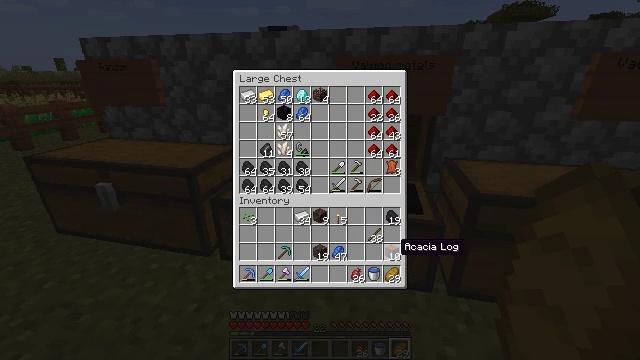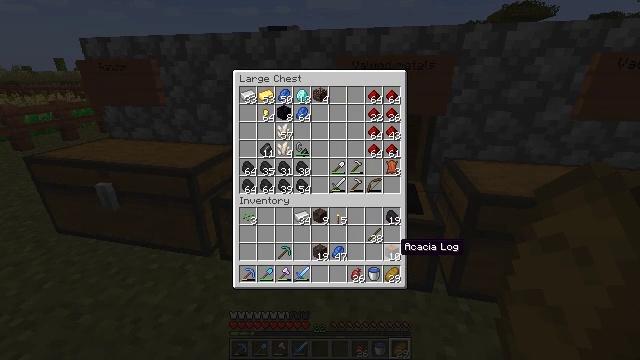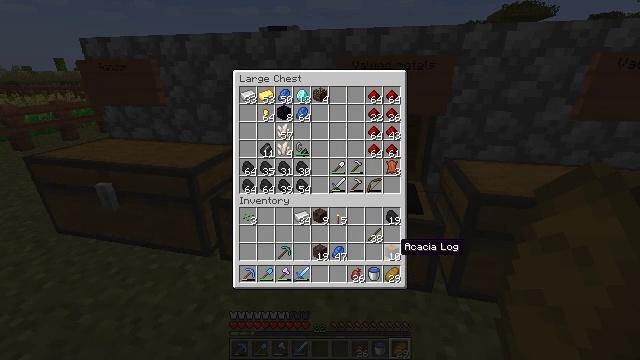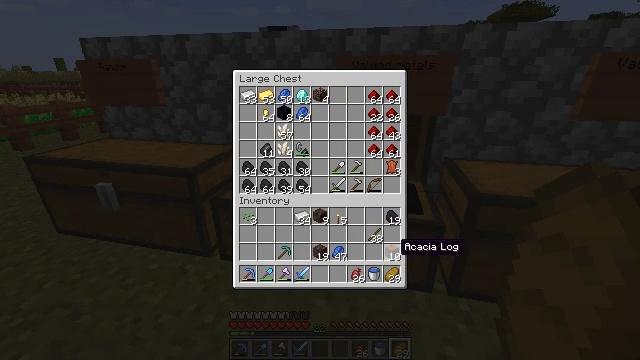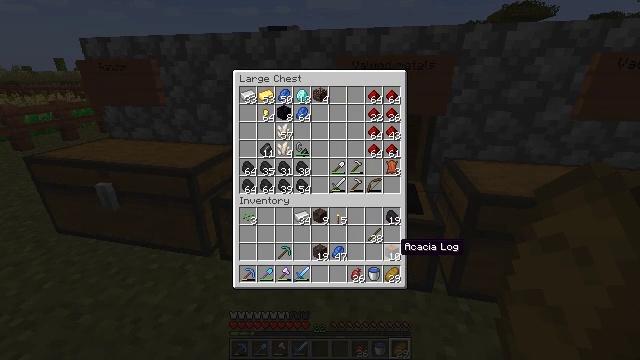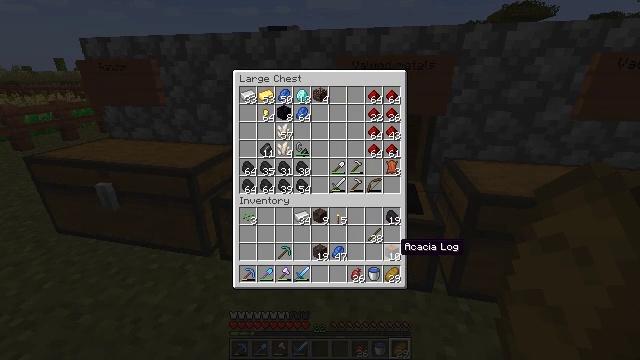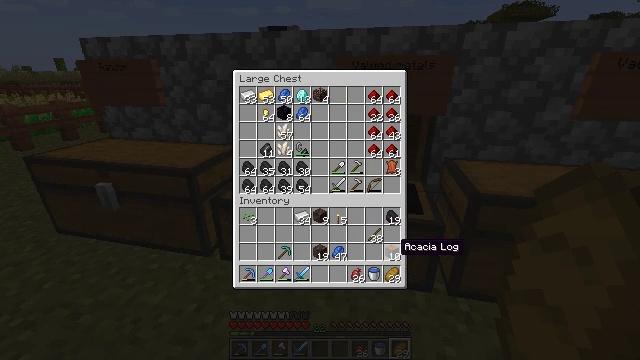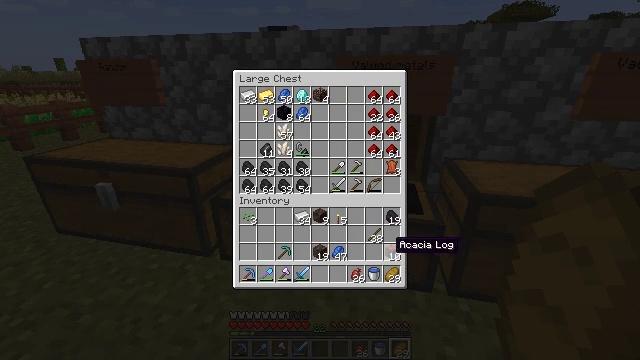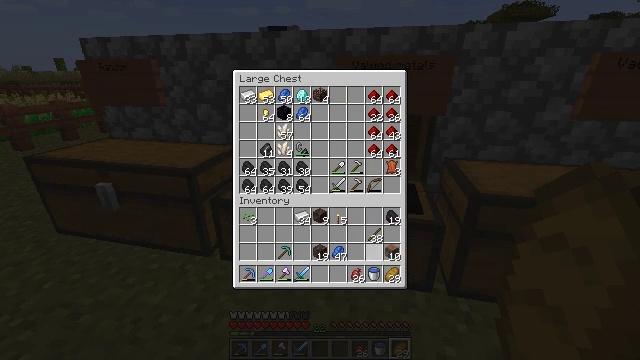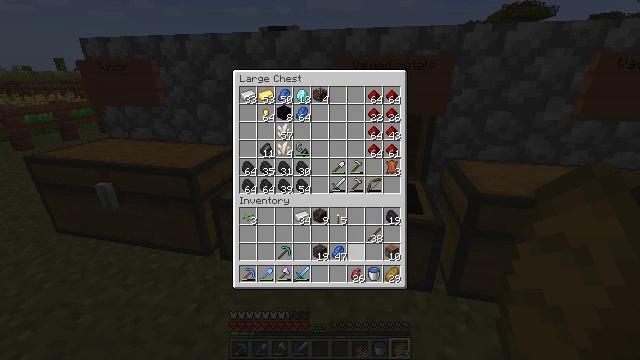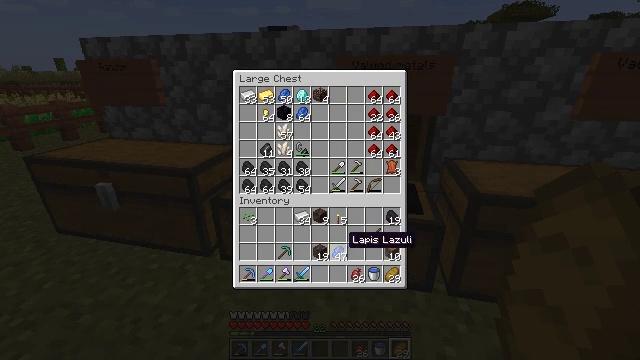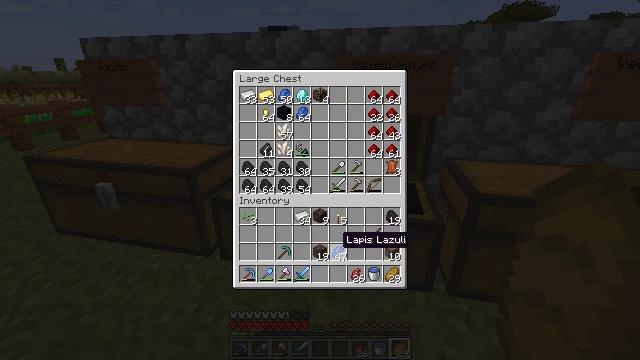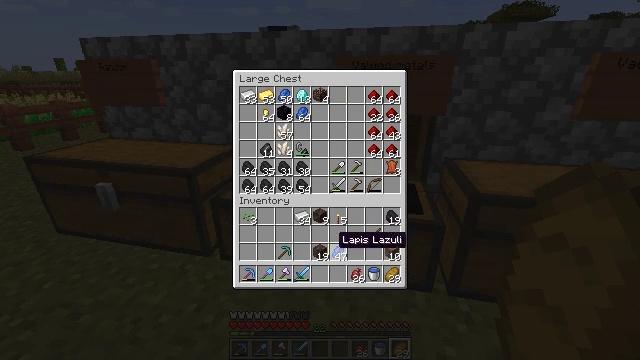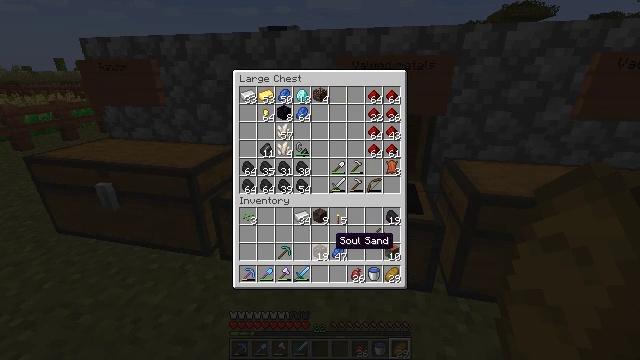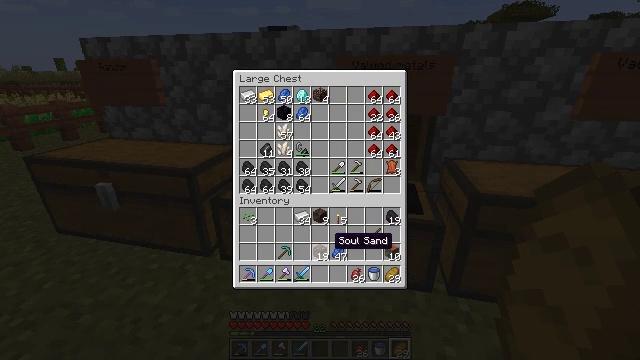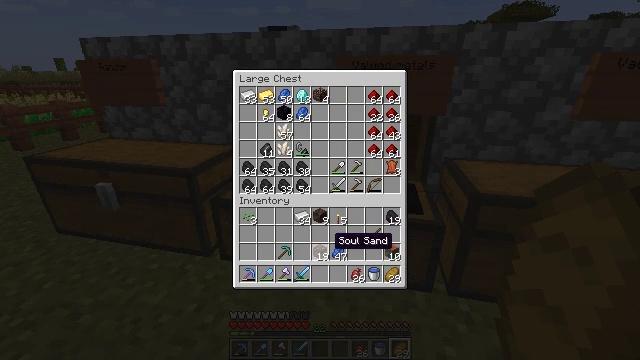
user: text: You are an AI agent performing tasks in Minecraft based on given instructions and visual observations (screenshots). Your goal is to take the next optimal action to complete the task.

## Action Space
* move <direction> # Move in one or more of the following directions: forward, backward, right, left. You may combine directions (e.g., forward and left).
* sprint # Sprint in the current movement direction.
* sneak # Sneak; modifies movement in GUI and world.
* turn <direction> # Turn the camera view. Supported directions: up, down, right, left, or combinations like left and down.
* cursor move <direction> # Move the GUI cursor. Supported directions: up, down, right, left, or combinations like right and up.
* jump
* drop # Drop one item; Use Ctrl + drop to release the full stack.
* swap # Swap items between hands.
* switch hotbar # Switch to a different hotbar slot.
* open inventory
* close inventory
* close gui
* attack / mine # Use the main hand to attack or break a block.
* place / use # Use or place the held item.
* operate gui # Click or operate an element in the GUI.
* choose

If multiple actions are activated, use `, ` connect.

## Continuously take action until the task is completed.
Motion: motion action
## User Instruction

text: Gather beetroots by breaking the plants.
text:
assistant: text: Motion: no_op
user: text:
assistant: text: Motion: no_op
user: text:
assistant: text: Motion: no_op
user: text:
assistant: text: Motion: no_op
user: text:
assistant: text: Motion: no_op
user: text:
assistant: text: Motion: no_op
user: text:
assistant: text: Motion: no_op
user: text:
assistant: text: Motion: cursor move left
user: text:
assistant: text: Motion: cursor move left
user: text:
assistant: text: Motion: cursor move left
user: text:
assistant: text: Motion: no_op
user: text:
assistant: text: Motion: no_op
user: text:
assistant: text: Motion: no_op
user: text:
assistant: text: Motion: no_op
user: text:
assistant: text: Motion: no_op
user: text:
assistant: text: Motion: no_op
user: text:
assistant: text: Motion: no_op
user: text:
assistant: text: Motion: no_op
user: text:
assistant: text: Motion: no_op
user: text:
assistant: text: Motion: no_op
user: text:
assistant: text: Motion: no_op
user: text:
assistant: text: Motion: no_op
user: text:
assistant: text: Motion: no_op
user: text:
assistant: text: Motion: no_op
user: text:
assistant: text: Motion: no_op
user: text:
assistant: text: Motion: no_op
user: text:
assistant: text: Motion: no_op
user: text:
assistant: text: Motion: no_op
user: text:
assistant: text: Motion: no_op
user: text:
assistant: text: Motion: no_op